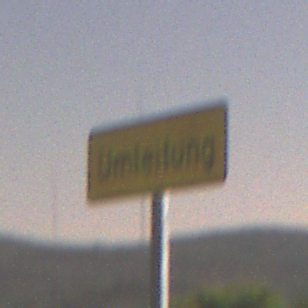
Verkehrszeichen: Umleitungsankuendigung
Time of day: Night
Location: Outdoor (Nature)
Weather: Clear
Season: NotSpecified
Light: Natural